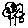
Label: tree